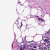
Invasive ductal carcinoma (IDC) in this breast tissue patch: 0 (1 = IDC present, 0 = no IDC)